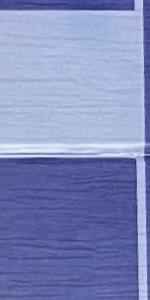
Label: Empty